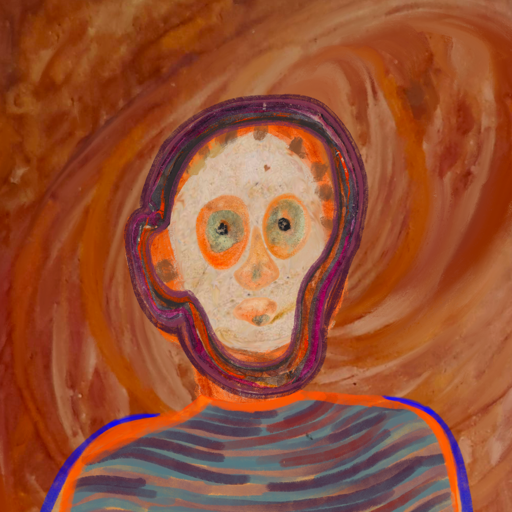
Background: Pious_Lady, Head And Neck Front: Rupkatha, Face Front: Childish, Bust: Experience, Hair Front: Hypocrite, Head Accessory: Blank, Second Necklace: Blank, Necklace: Blank, Baby: Blank